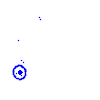
Particle: pion